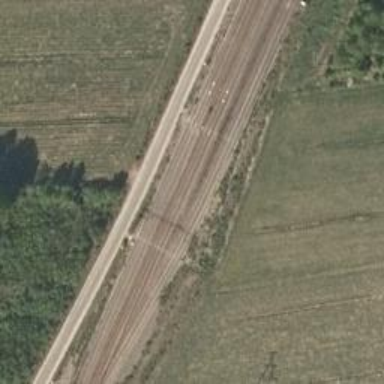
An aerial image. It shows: Rail siding with electrified contact lines.